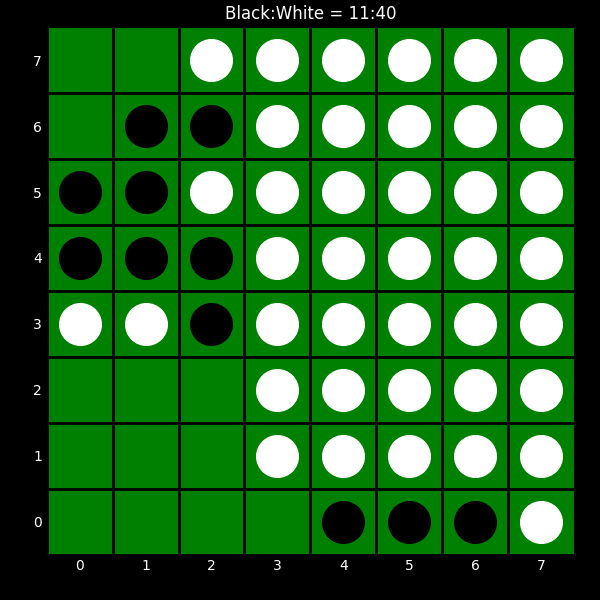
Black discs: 11
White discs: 40